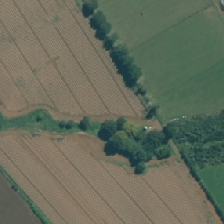
Land cover: shortrotation_cropland